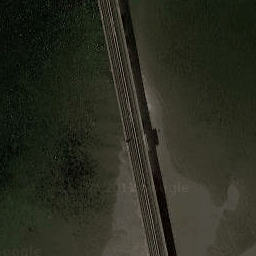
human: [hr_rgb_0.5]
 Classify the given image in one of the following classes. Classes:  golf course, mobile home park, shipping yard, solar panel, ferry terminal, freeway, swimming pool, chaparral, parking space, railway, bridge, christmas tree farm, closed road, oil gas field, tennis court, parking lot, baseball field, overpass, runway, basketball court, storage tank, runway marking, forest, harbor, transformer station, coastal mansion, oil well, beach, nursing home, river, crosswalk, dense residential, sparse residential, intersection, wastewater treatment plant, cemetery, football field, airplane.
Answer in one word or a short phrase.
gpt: bridge